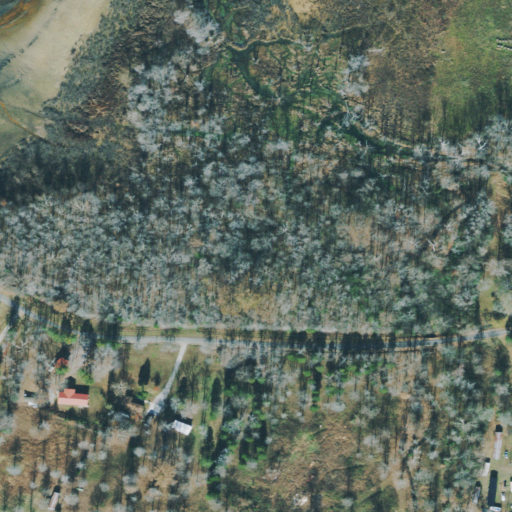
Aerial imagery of valley in Tennessee named Day Hollow containing woody wetlands, pasture, open development, deciduous forest, open water, low intensity development, and herbaceous wetlands